Field crop: maize
Growth stage: 2
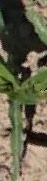
Species: maize